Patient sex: M
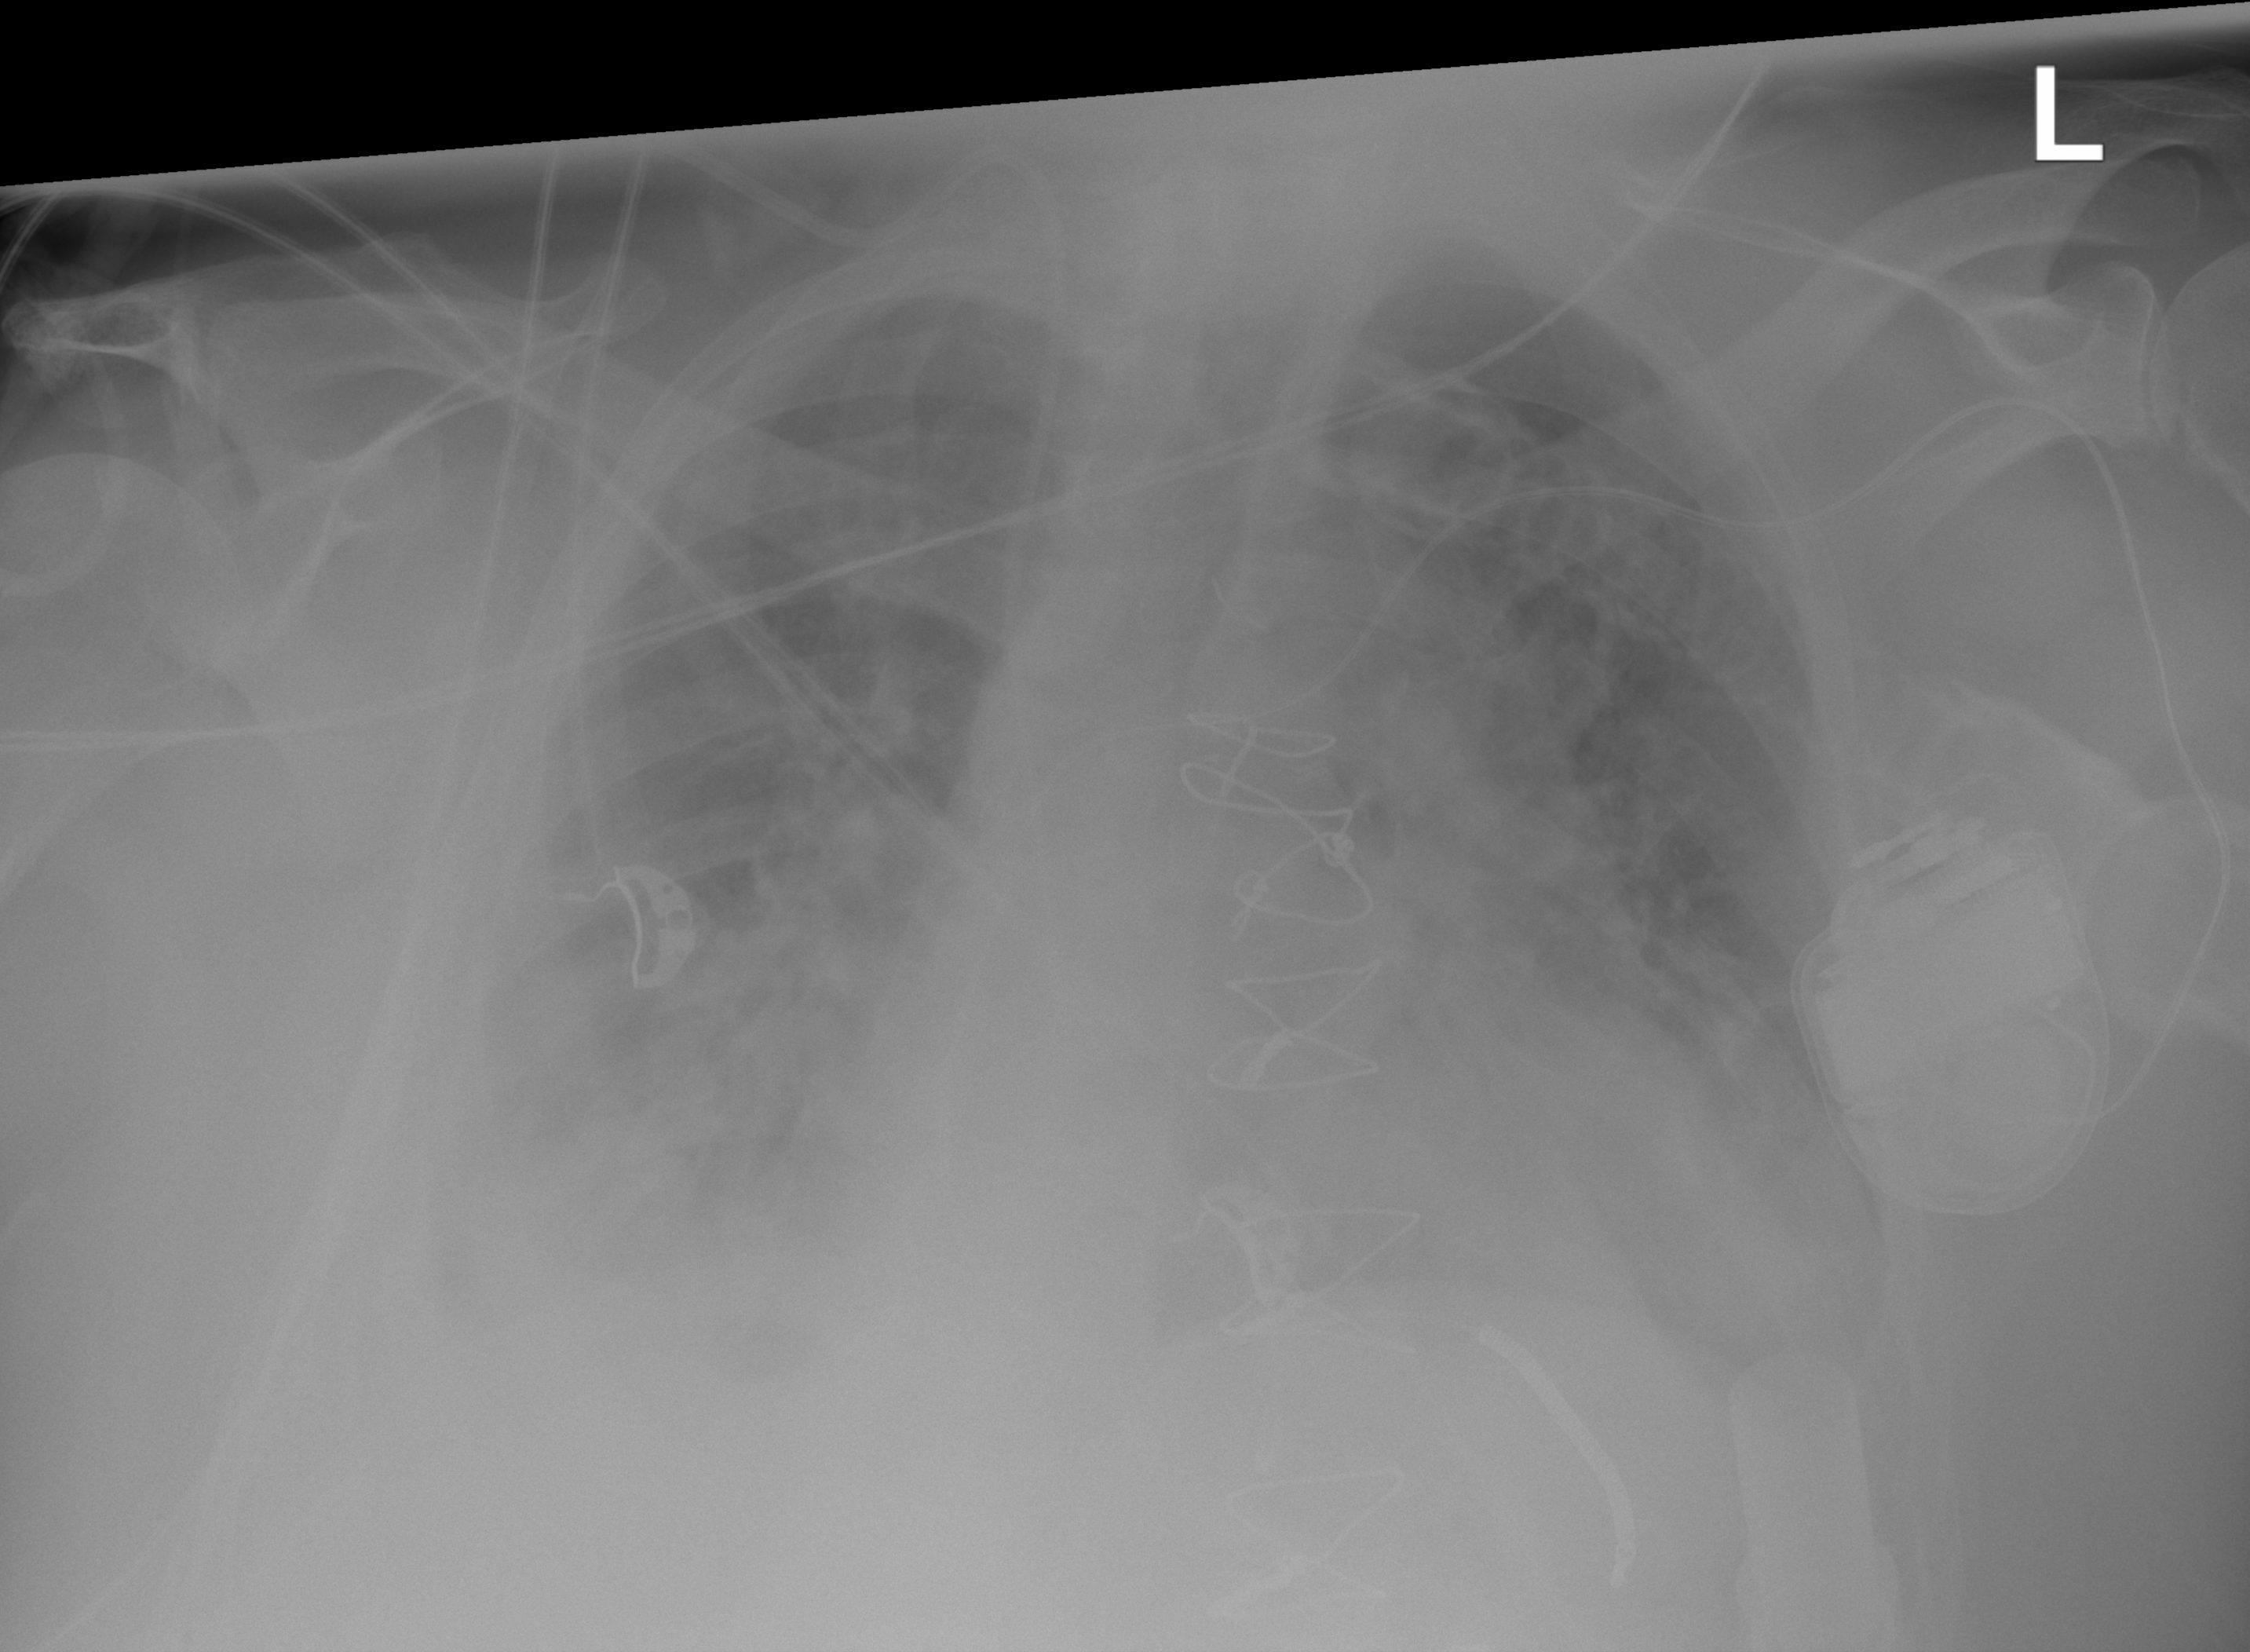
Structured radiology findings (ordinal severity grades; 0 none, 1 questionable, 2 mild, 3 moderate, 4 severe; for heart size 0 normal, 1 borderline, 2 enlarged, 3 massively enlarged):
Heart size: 2
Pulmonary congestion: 2
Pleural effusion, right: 2
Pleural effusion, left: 1
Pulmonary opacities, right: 0
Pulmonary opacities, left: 1
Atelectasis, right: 2
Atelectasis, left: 2